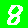
Digit: 8